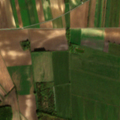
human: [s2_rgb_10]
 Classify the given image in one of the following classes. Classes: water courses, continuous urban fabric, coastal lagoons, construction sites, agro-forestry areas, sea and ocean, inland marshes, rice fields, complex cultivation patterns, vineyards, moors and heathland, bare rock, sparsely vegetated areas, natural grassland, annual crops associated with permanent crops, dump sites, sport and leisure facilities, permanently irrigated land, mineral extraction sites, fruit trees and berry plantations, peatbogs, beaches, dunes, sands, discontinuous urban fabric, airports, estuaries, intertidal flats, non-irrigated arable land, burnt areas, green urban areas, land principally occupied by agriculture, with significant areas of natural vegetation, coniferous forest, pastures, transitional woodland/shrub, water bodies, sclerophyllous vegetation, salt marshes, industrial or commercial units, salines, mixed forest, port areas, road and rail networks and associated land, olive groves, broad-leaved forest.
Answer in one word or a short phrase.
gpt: non-irrigated arable land, vineyards, land principally occupied by agriculture, with significant areas of natural vegetation, broad-leaved forest